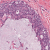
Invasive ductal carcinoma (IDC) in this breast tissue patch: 1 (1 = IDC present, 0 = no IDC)